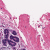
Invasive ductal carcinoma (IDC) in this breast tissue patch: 0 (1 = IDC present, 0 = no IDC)